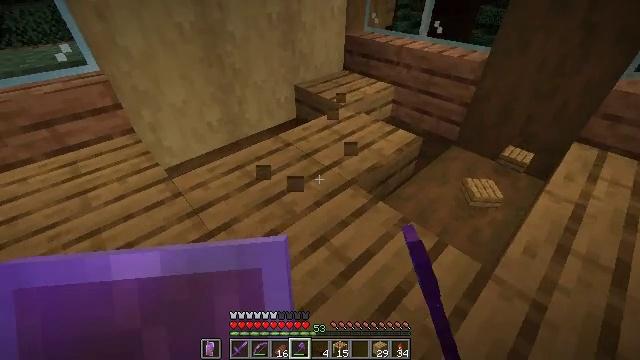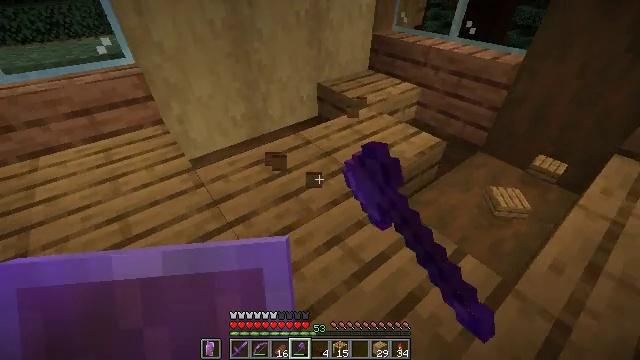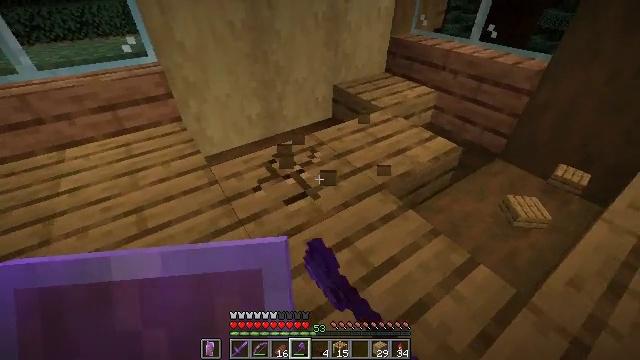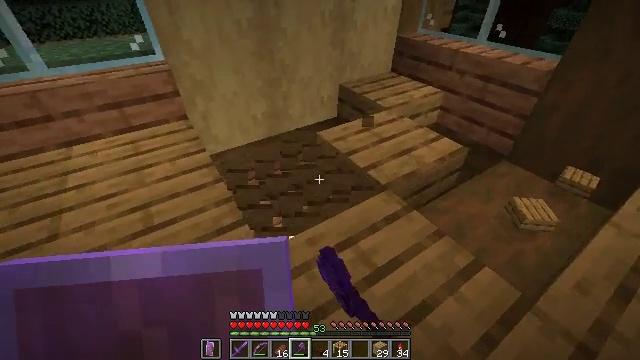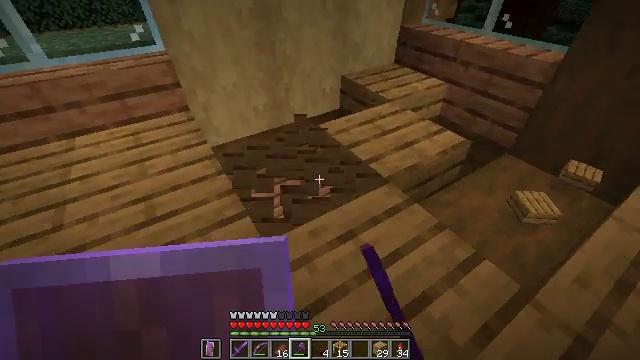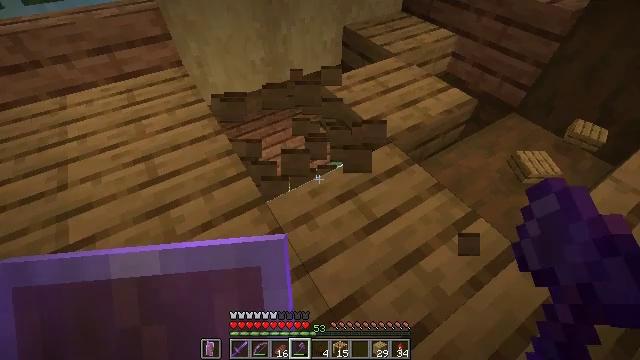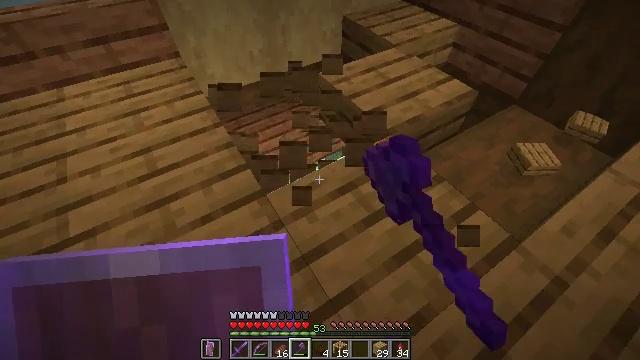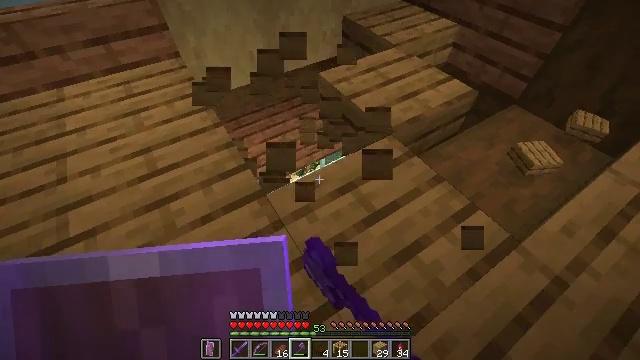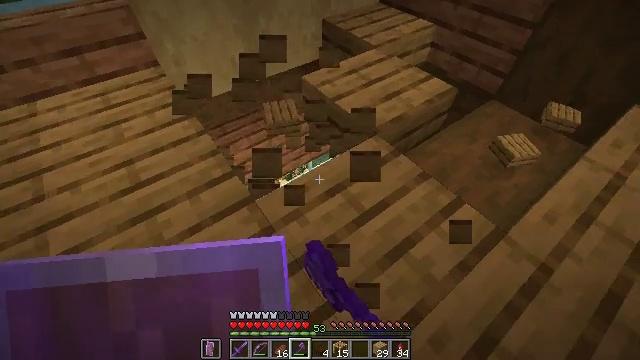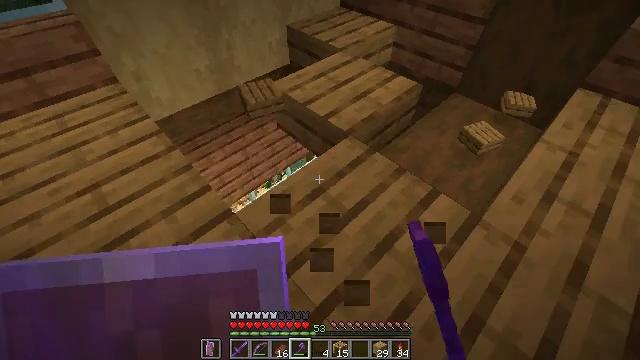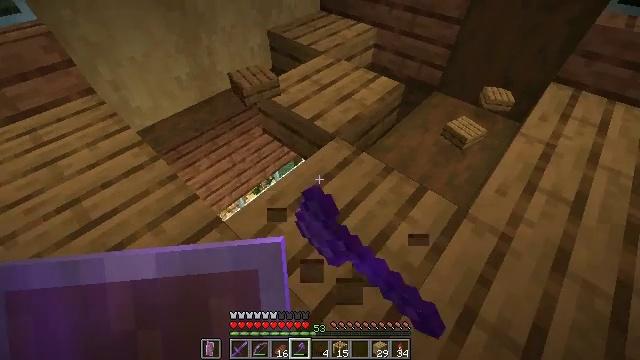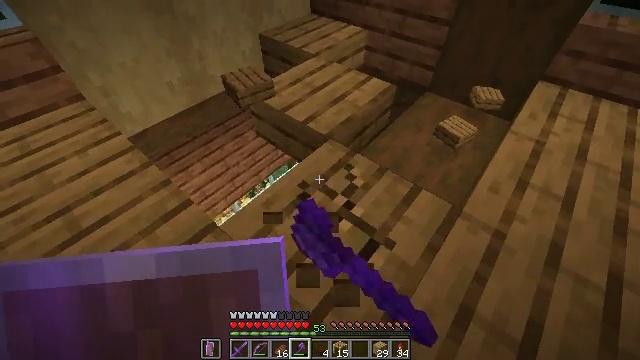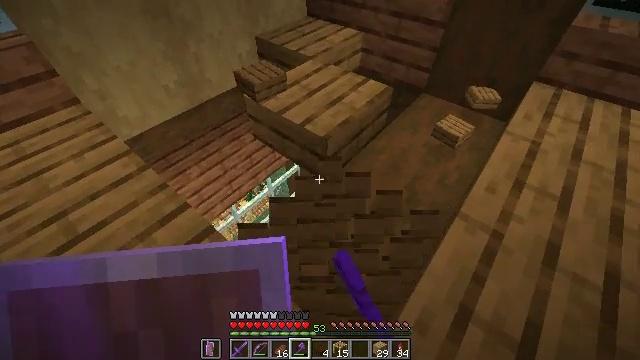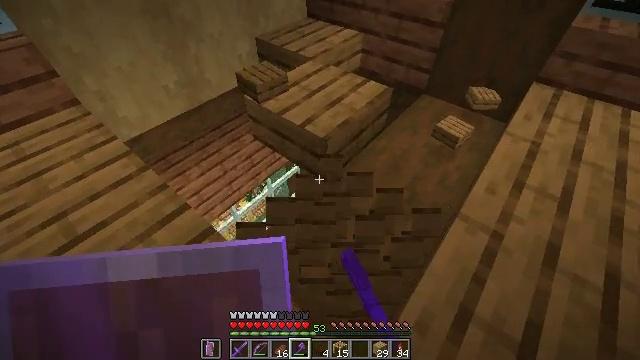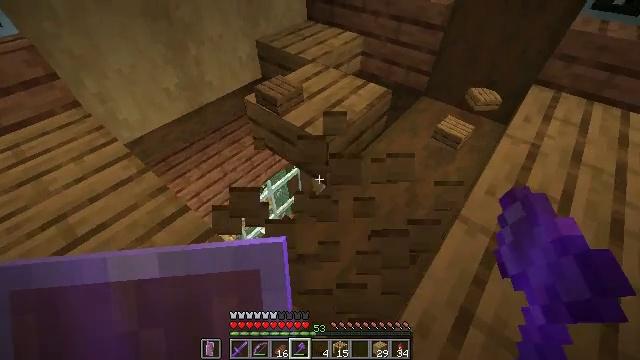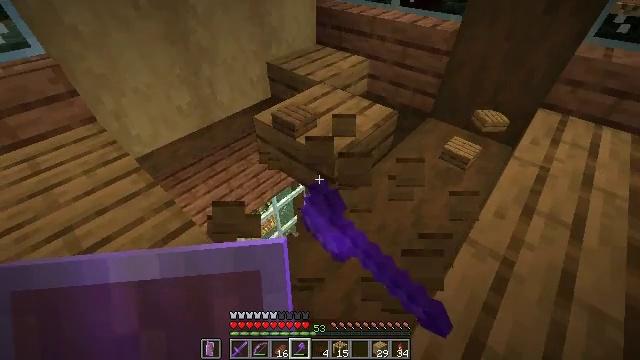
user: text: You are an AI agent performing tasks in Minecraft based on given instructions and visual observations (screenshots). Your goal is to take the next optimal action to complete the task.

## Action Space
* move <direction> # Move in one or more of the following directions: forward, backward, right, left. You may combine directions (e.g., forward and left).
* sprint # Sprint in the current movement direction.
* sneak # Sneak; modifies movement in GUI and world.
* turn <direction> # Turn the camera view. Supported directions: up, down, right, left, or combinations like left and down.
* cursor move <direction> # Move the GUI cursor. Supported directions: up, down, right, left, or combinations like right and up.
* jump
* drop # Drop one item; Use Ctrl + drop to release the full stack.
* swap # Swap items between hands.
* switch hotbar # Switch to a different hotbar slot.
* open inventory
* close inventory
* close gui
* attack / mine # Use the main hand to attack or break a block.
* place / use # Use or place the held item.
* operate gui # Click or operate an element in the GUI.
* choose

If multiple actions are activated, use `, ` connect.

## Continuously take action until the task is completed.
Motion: motion action
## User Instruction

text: Attack the oak slab to collect it.
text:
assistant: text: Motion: sneak, turn left, attack / mine
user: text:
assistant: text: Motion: sneak, turn left, attack / mine
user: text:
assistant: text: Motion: sneak, turn left, attack / mine
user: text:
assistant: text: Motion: sneak, turn down, attack / mine
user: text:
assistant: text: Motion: sneak, turn down, attack / mine
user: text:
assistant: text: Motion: sneak, turn down, attack / mine
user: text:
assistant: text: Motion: sneak, attack / mine
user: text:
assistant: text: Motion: sneak, turn right, attack / mine
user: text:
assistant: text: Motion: sneak, turn right, attack / mine
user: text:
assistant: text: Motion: sneak, turn right, attack / mine
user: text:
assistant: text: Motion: sneak, turn right, attack / mine
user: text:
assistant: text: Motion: sneak, attack / mine
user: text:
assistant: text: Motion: sneak, attack / mine
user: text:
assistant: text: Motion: sneak, attack / mine
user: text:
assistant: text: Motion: sneak, turn left and up, attack / mine
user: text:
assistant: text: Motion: sneak, turn up, attack / mine
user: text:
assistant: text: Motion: move forward, sneak, turn left and up, attack / mine
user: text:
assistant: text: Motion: move forward, sneak, turn up, attack / mine
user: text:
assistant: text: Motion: move forward, sneak, turn left and up, attack / mine
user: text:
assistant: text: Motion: move forward, sneak, attack / mine
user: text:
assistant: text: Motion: move forward, sneak, attack / mine
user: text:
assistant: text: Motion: move forward and move right, sneak, turn left, attack / mine
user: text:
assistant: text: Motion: move forward and move right, sneak, turn left, attack / mine
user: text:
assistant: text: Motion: move forward and move right, sneak
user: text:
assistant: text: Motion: move forward and move right, sneak
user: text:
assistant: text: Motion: move forward and move right, sneak
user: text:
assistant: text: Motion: move forward and move right, sneak, turn up
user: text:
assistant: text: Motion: move forward and move right, sneak
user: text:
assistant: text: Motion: move forward and move right, sneak
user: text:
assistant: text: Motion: move forward and move right, sneak